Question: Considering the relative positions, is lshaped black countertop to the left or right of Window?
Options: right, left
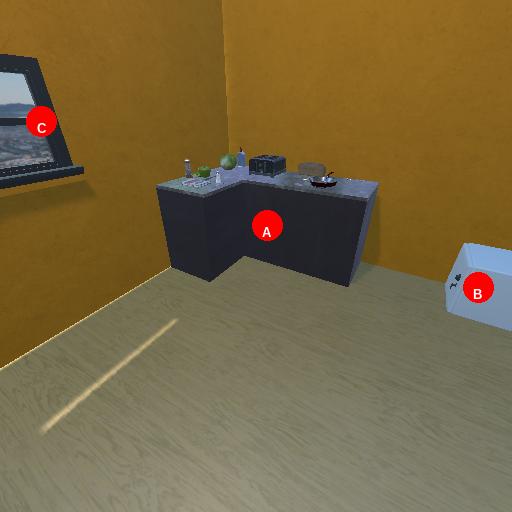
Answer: right